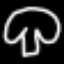
Label: mushroom